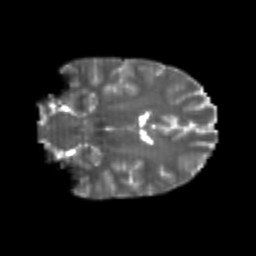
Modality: T2w
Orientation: coronal
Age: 20
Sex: female
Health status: healthy
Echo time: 0.074 s